Aerial crown-view tile of a tropical tree (Barro Colorado Island, Panama), acquired 20241216:
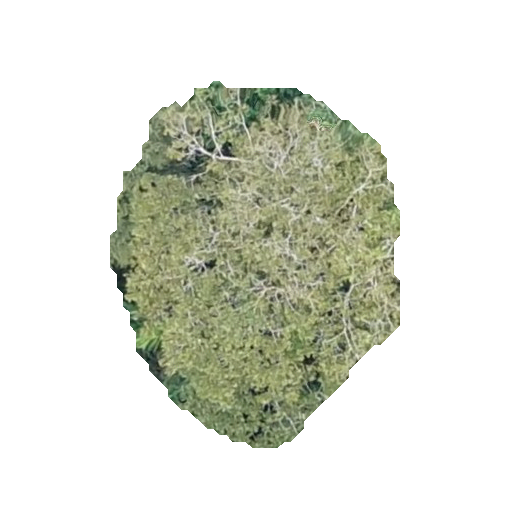
Species: Dipteryx oleifera
GBIF accepted scientific name: Dipteryx oleifera
Crown area: 114.124 m²